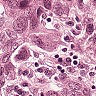
Metastatic tissue present: yes